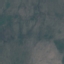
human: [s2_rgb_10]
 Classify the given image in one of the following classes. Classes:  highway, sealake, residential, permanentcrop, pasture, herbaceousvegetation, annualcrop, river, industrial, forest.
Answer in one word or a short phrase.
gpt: HerbaceousVegetation